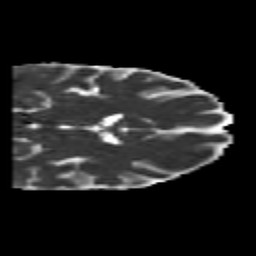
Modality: MD
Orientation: coronal
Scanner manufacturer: siemens
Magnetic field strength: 3 T
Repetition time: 6.8 s
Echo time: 0.093 s